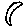
Label: moon